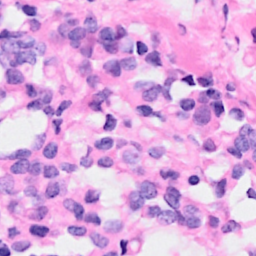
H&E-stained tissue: Breast